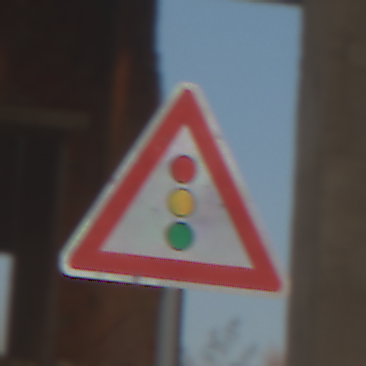
Verkehrszeichen: Lichtzeichenanlage
Umgebung: Roofed, Suburban
Tageszeit: SunriseSunset
Wetter: Clear
Licht: Natural
Jahreszeit: NotSpecified
Kontrast: MediumContrast